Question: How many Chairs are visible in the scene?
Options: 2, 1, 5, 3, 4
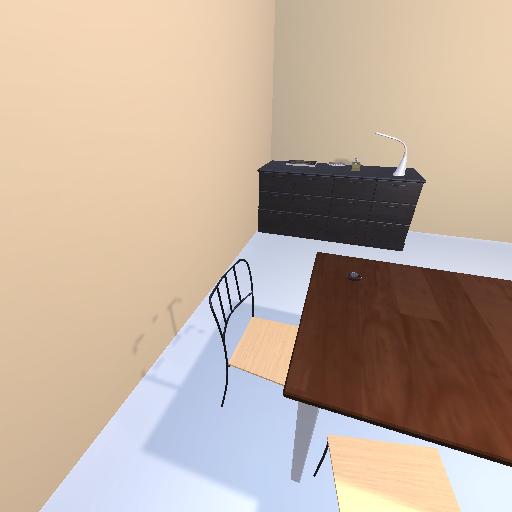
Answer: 2